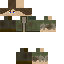
A male human skin with medium skin, wearing brown long hair dressed in a blue hoodie and black pants, featuring a closed mouth.